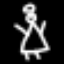
Label: angel